Interaction volume radius: 10 \u00c5
Interaction volume height: 10 \u00c5
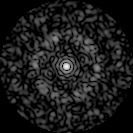
Disorder parameter: 0.8496